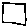
Label: square